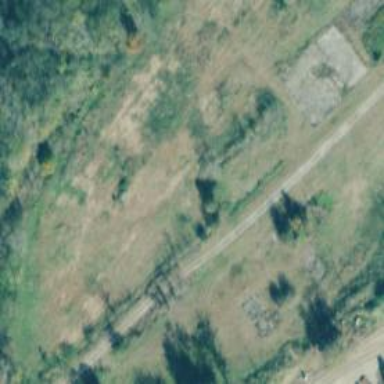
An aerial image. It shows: Abandoned spur railway.